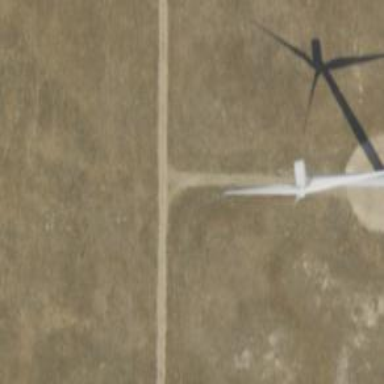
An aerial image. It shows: Road leading to wind farm area designated for service vehicles.